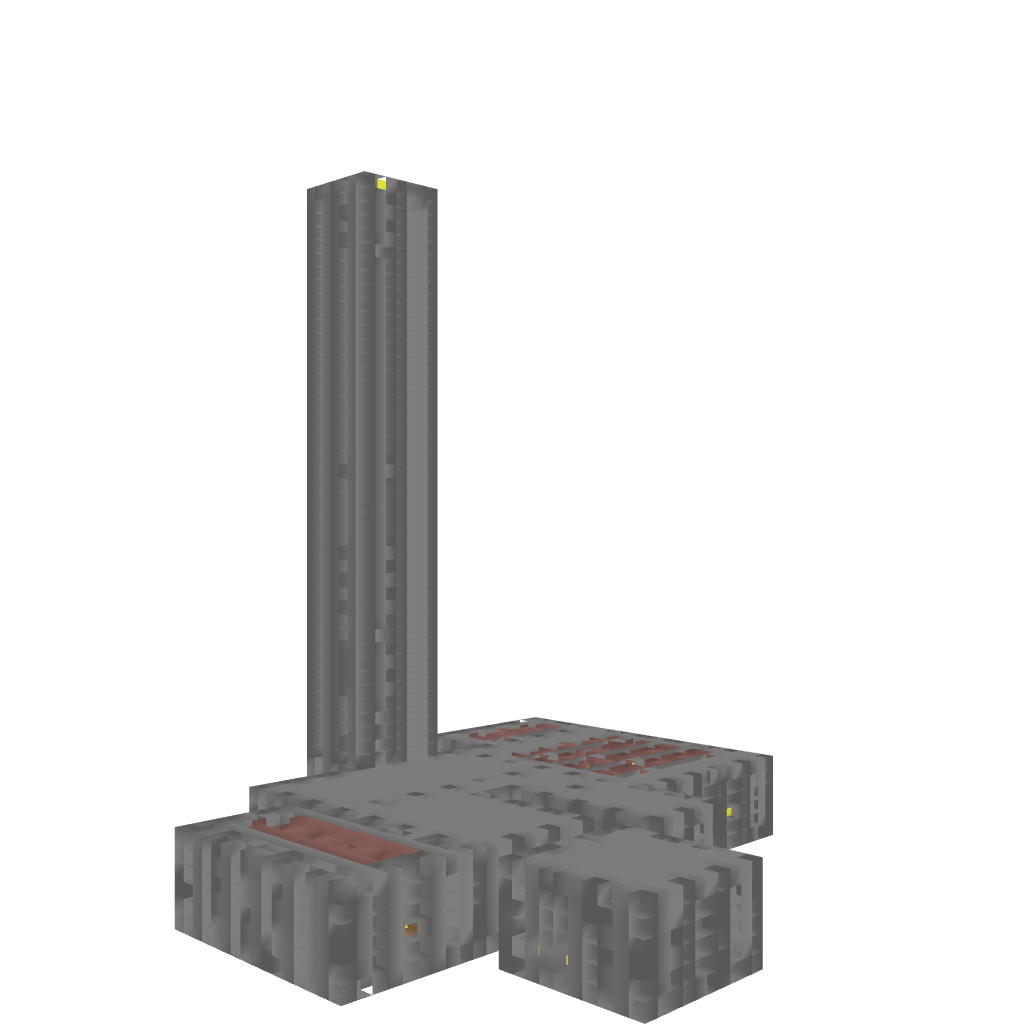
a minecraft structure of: MCSuire's Subterranian Complex (Big Underground Base) bad low quality